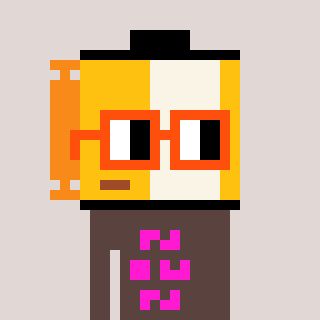
a pixel art character with square orange glasses, a film roll-shaped head and a darkbrown-colored body on a warm background